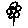
Label: flower